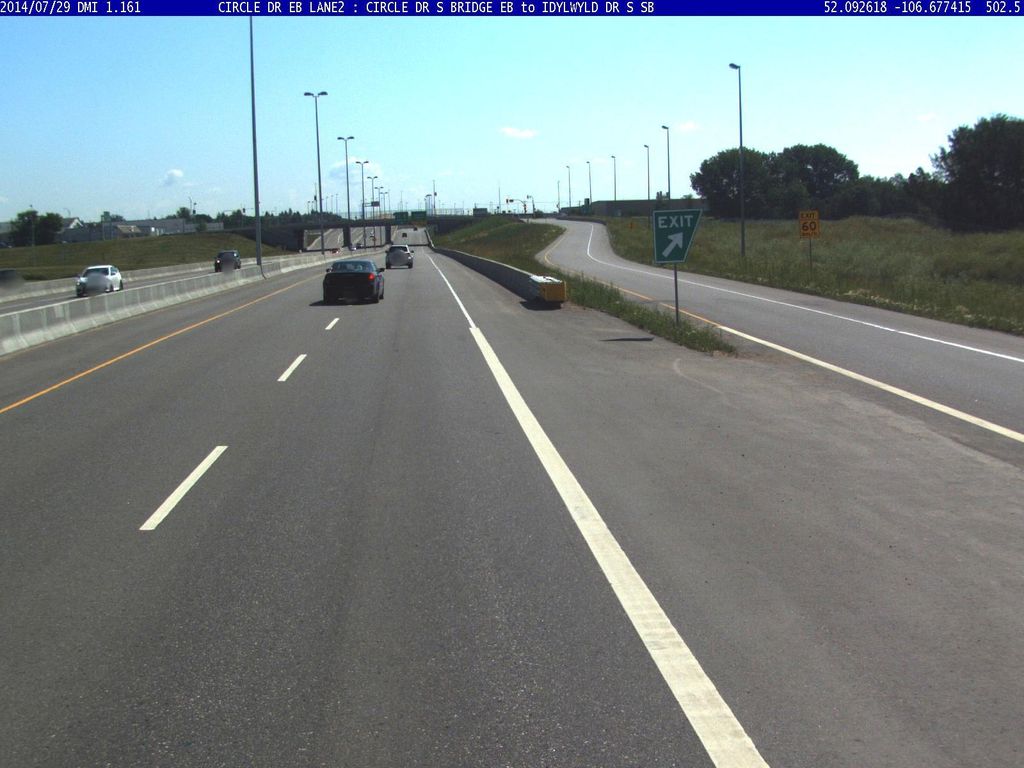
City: saskatoon